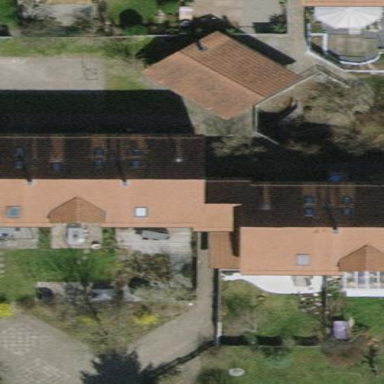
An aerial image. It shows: Building with tiled roof.